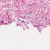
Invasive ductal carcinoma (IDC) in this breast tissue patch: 0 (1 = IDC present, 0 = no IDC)